Question: These Were the instruction on github
'-----------------
angular2-seed
A simple starter project demonstrating the basic concepts of Angular 2.
Usage
Clone or fork this repository
Make sure you have node.js installed version 5+
Make sure you have NPM installed version 3+
WINDOWS ONLY run npm install -g webpack webpack-dev-server typescript to install global dependencies
run npm install to install dependencies
run npm start to fire up dev server
open browser to <URL>
if you want to use other port, open package.json file, then change port in --port 3000 script
'-------------
I get the error saying package.json file not found, but I have package.json file on the folder please help. please see the link error message to see the errors in cmd prompt
Error message:

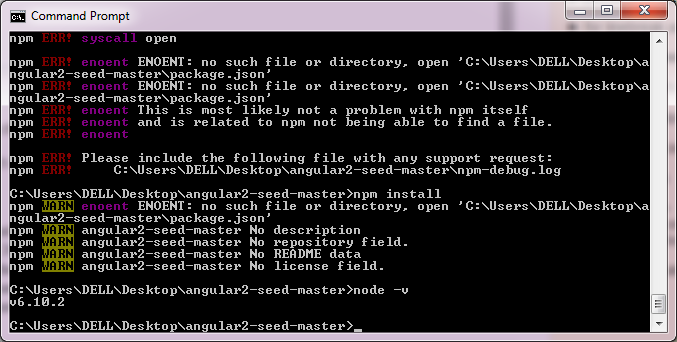
Answer: run these commands:
'''
git clone https://github.com/angular/angular2-seed.git your-proj-name
cd your-proj-name
npm install
npm install -g webpack webpack-dev-server typescript
npm start
'''
open browser then navigate to localhost:3000
for beginner, I'm prefer Angular CLI <URL>